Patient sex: M
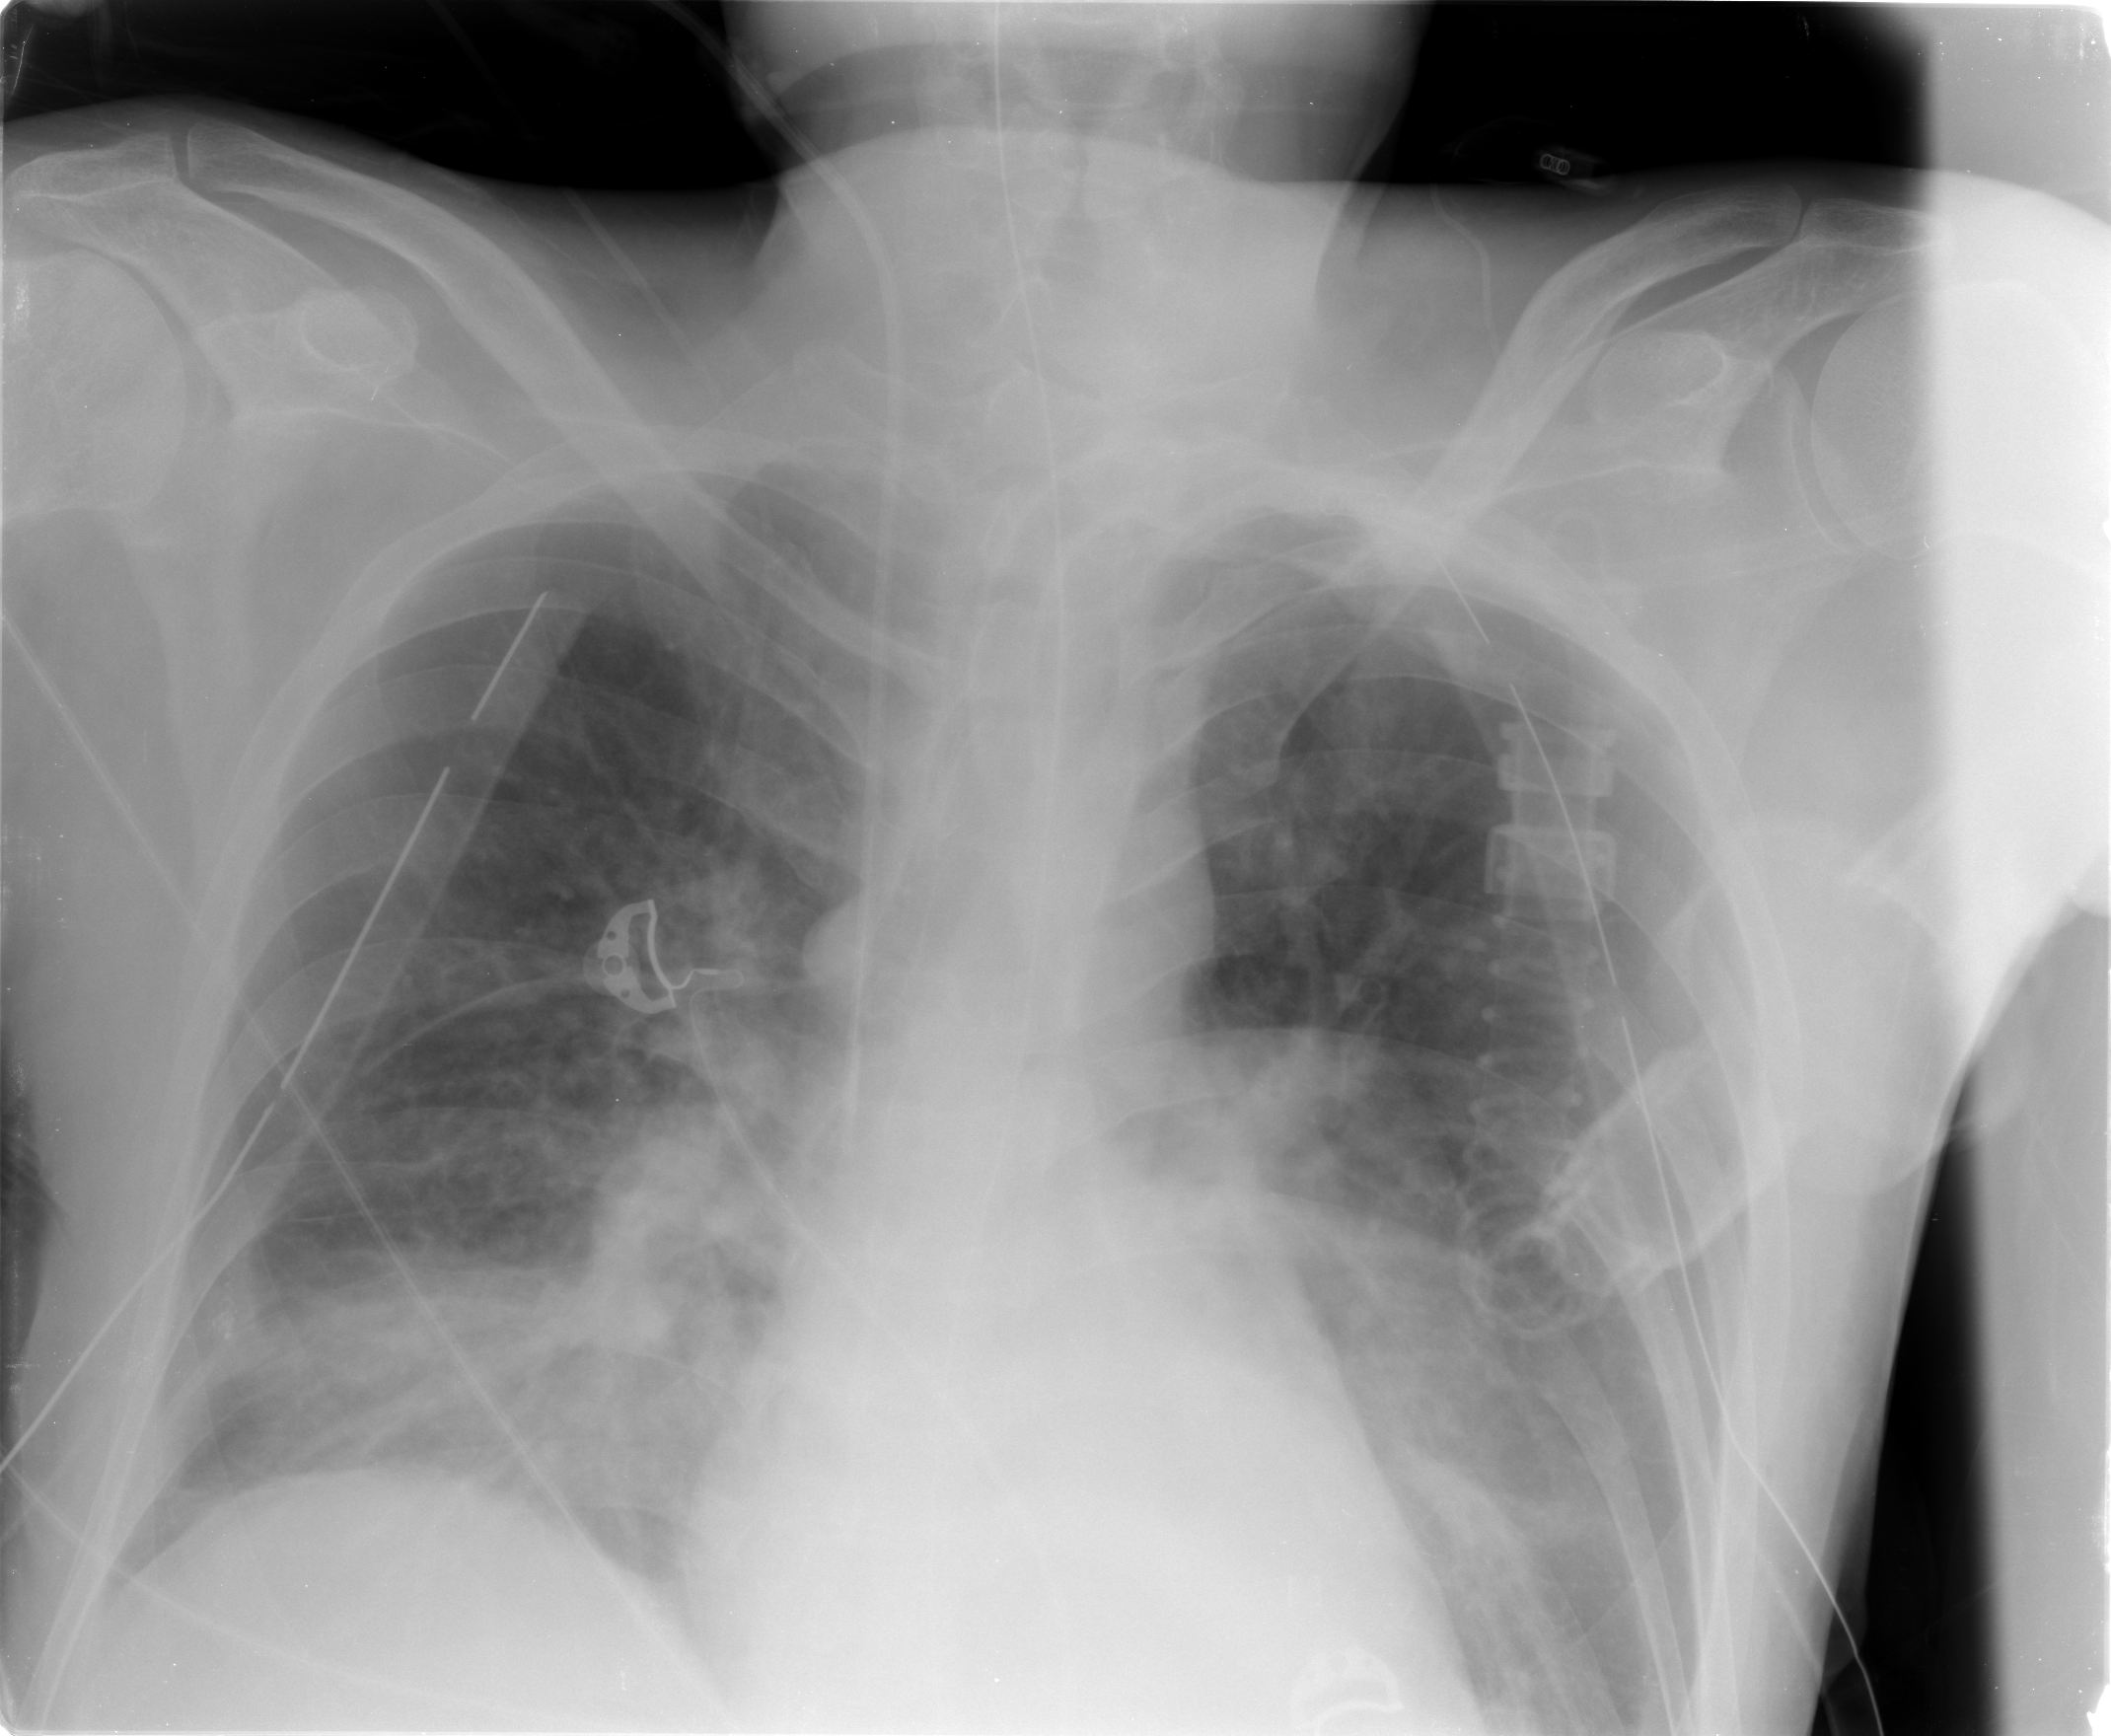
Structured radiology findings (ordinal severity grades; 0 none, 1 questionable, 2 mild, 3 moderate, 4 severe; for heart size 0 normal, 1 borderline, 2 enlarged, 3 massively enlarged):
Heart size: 0
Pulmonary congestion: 2
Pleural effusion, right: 0
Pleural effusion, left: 2
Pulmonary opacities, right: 2
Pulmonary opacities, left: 2
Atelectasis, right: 2
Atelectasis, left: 2